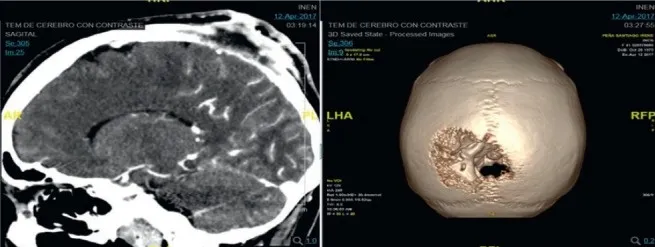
Brain MST (12.04.17): In the left parietal region, there is a solid lesion that replaces the bone marrow, measuring approximately 5.2 cm x 2 cm, infiltrating the dura mater, subcutaneous cellular tissue and adjacent skin.
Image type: radiology (ct)